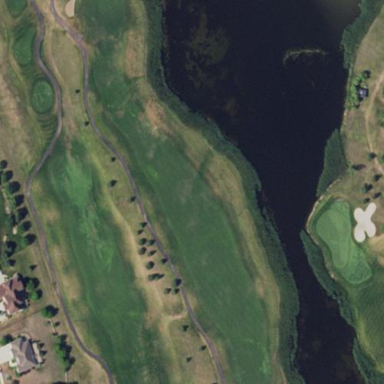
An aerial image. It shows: Water hazard in golf course. The hazard is natural water feature.